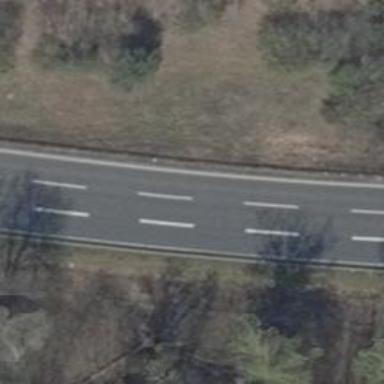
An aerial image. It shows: Asphalt motorway link.